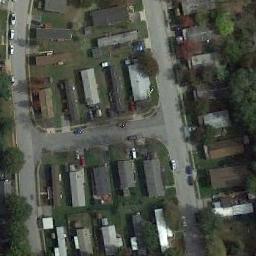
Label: mobile_home_park